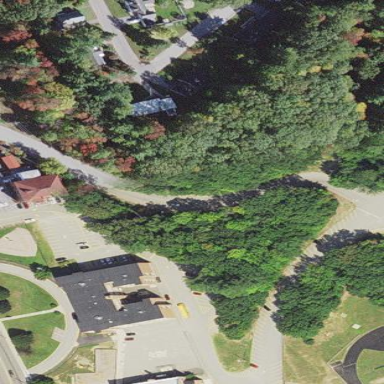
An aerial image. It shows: School.